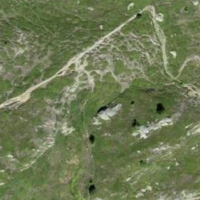
EUNIS habitat code: 26
Species observed at this site:
Primula hirsuta